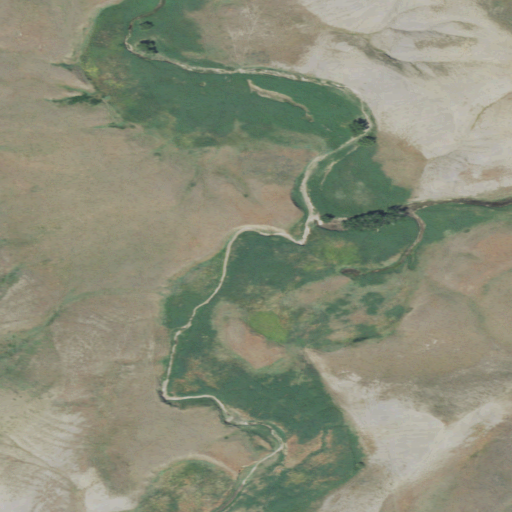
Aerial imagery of valley in Montana named Rye Coulee containing shrub and grassland